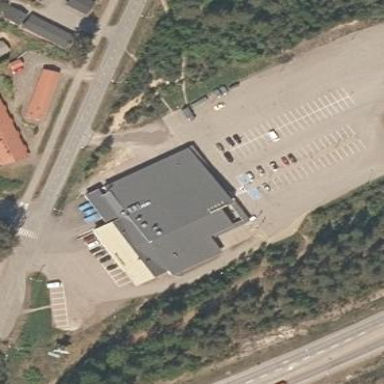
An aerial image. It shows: Retail building housing supermarket.